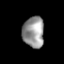
Tissue: lung
Cell type: Others
Senescence score: 0.565
Nuclear area (px): 652
Mean DAPI intensity: 150.351